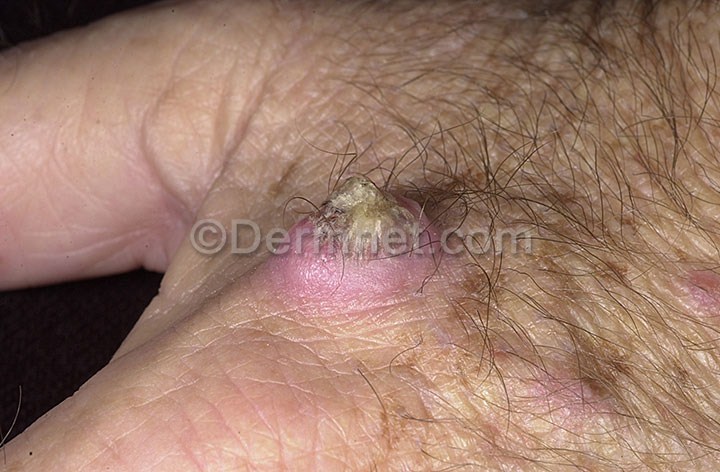
Disease: Seborrheic Keratoses and other Benign Tumors